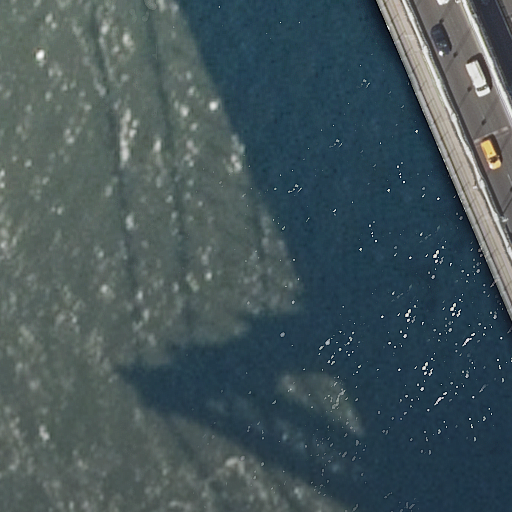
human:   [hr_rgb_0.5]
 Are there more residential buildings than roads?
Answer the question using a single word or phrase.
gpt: no

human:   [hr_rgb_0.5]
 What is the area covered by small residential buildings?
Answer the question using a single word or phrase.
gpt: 0m2

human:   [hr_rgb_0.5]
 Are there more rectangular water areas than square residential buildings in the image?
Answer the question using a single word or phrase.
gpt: yes

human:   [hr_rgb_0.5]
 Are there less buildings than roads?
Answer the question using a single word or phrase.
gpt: yes

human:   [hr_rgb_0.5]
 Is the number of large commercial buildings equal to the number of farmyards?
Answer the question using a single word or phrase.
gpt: yes

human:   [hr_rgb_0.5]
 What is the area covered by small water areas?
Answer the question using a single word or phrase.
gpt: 0m2

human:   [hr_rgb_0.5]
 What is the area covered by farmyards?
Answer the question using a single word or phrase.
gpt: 0m2

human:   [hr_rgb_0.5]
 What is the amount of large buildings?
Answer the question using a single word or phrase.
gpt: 0

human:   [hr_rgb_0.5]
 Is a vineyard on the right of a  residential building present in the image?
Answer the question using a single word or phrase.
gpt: no

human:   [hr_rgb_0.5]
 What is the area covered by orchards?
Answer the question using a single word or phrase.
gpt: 0m2

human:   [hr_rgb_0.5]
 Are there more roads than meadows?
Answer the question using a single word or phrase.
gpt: yes

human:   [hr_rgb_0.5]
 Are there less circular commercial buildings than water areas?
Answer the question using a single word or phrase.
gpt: yes

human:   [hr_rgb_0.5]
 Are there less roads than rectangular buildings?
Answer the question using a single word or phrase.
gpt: no

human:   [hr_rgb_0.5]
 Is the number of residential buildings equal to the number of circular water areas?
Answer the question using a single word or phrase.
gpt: yes

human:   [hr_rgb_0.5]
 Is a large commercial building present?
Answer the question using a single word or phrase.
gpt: no

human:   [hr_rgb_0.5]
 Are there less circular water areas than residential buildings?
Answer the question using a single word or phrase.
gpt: no

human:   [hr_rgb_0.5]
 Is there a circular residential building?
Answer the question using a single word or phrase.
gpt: no

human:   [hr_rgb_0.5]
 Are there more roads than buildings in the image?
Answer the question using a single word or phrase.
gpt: yes

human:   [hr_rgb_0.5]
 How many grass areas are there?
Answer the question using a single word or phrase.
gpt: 0

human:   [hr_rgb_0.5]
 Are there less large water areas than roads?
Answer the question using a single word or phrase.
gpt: yes

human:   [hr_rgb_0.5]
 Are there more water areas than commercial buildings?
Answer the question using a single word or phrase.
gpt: yes

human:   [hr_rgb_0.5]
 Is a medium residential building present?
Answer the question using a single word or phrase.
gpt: no

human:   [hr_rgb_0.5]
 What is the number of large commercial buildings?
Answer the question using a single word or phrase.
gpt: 0

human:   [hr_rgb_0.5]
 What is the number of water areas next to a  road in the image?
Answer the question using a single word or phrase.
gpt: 1

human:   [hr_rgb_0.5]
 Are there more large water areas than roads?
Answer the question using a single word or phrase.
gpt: no

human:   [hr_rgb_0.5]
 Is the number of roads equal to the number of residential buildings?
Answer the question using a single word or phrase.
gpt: no

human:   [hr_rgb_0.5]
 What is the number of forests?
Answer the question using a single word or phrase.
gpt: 0

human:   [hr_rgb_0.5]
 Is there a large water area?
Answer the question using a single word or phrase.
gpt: yes

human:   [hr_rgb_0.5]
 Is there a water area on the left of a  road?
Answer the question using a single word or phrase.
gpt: no

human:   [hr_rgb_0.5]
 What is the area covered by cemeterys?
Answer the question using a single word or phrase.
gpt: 0m2

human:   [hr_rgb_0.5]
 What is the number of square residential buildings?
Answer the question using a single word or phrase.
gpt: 0

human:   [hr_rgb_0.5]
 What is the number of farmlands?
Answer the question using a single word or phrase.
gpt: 0

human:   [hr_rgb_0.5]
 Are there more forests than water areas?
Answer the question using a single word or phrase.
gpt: no

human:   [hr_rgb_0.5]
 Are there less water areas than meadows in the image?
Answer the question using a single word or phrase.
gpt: no

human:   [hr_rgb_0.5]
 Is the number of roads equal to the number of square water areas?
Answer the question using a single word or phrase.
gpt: no

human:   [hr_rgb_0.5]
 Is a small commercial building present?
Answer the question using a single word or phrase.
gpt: no

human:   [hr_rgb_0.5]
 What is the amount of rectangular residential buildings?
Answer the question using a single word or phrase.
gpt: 0